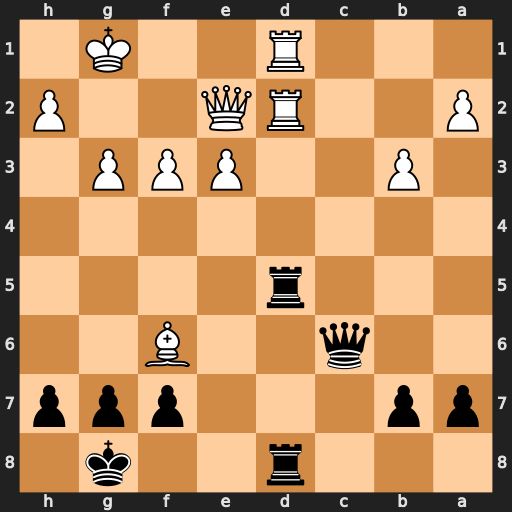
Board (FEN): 3r2k1/pp3ppp/2q2B2/3r4/8/1P2PPP1/P2RQ2P/3R2K1
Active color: b
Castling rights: -
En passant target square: -
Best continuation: Rxd2 Rxd2 Qc1+ Qf1 Qxf1+ Kxf1 Rxd2